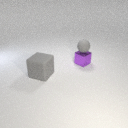
large gray rubber cube to the left of small purple metal cube